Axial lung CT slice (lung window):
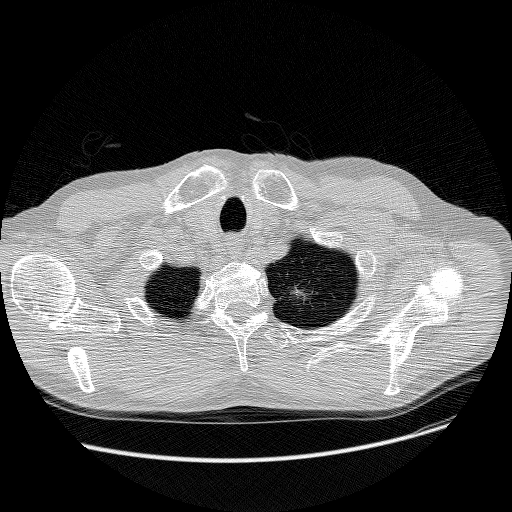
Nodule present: yes
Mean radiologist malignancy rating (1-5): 4.333